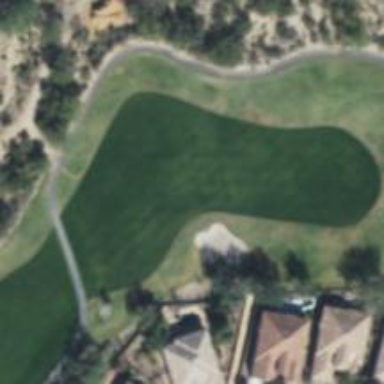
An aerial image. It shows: Golf hole.